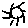
Label: sun